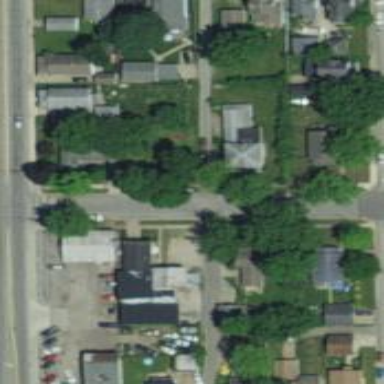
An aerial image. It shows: Alley classified as service road.